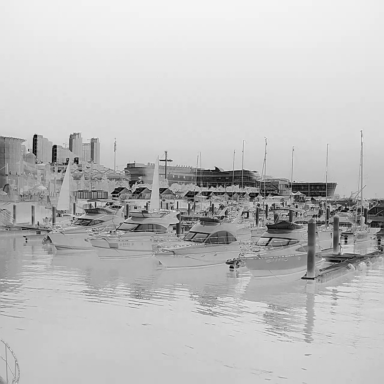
There are two sailboats in the infrared image.